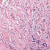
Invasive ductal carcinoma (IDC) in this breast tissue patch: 1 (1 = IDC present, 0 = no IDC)